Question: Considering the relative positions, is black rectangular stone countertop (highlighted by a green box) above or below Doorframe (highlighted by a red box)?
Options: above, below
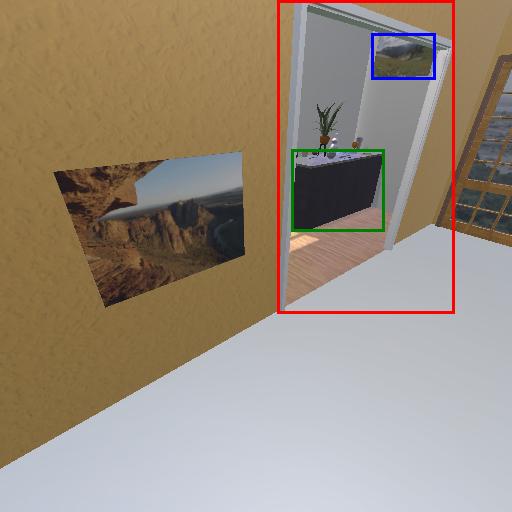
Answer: above